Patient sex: F
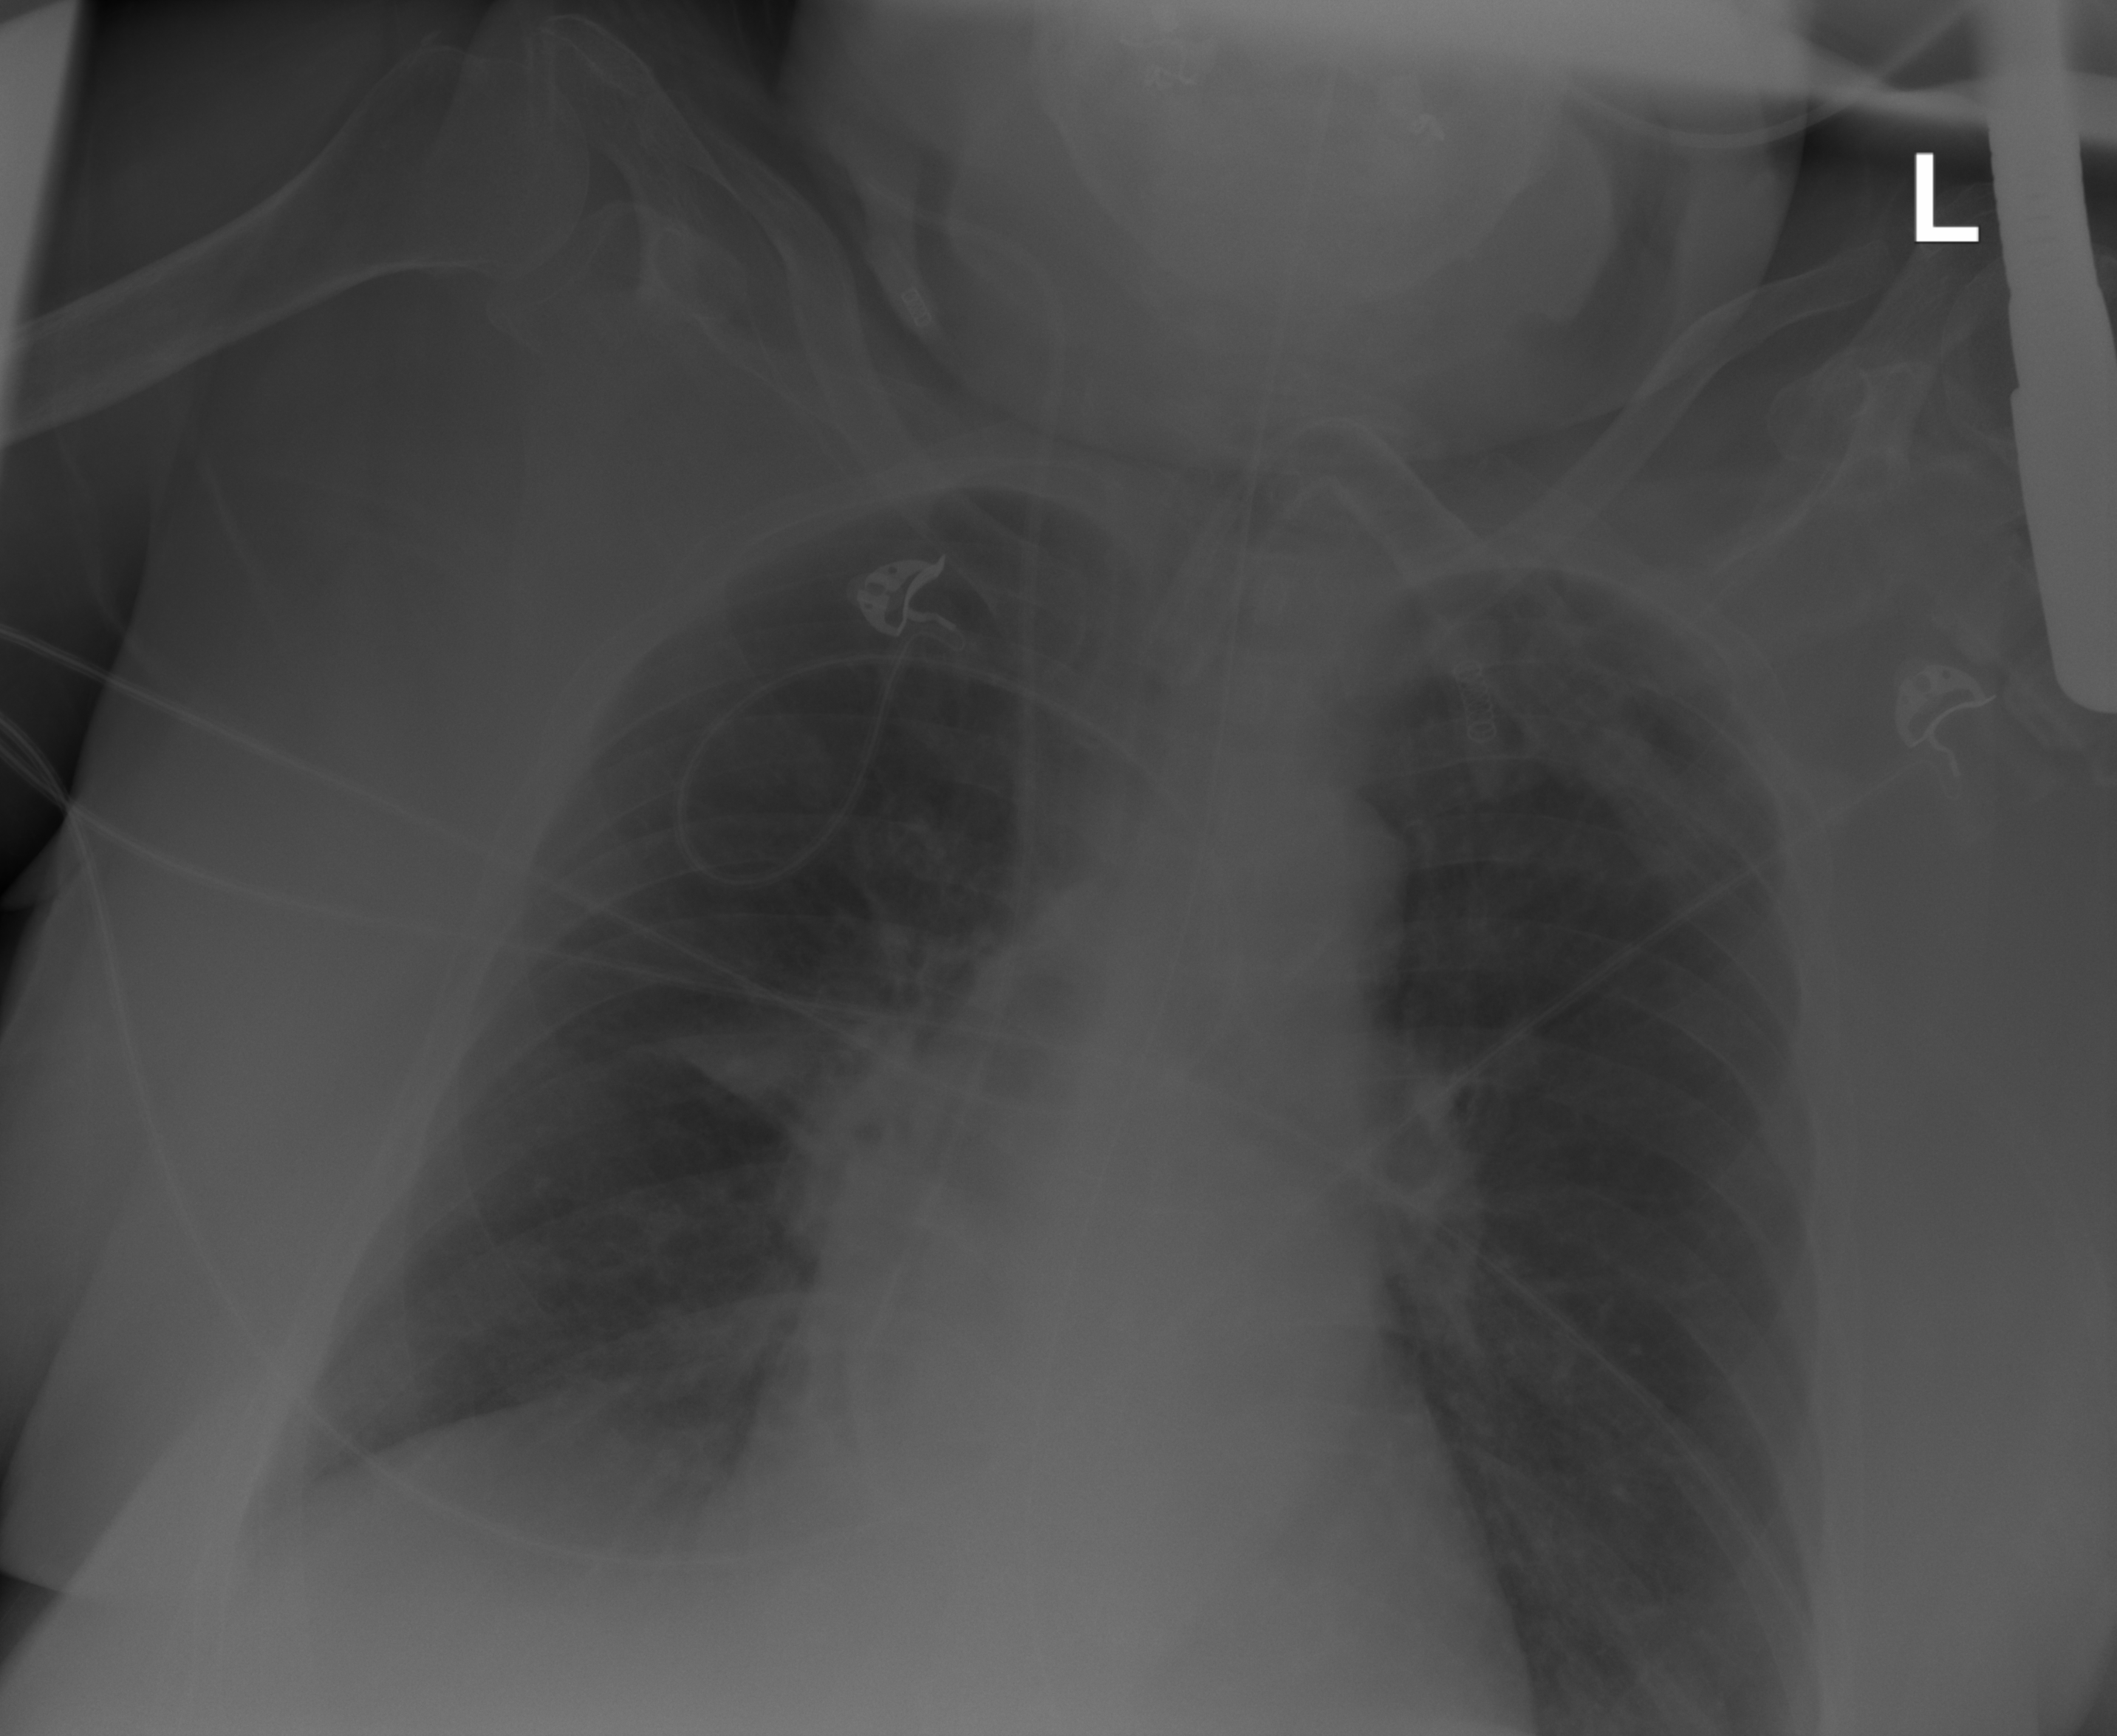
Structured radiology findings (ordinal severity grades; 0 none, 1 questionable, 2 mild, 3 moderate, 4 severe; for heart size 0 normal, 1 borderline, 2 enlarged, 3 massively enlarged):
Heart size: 2
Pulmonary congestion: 0
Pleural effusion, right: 2
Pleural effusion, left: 0
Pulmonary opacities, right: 2
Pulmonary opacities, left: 0
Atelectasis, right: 0
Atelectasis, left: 0